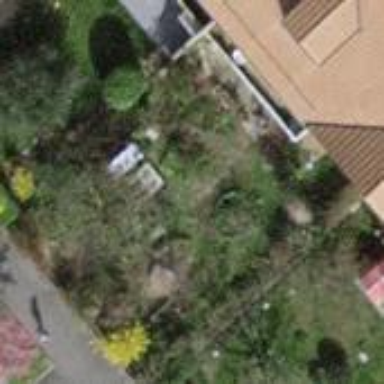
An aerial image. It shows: Garden enclosed by fence.